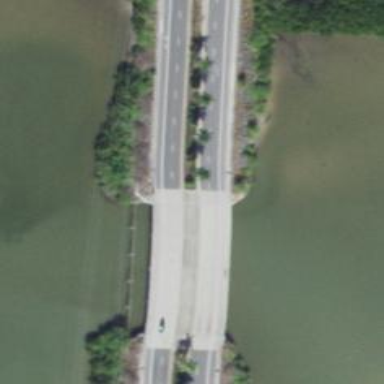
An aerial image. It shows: Secondary road crossing bridge with asphalt surface.